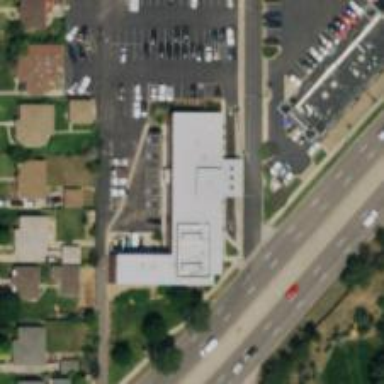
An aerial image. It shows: Healthcare clinic.